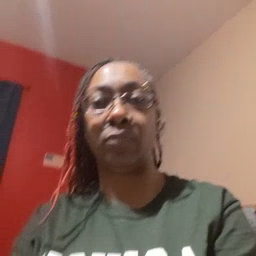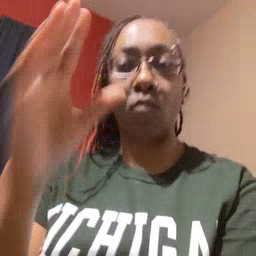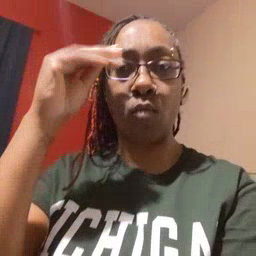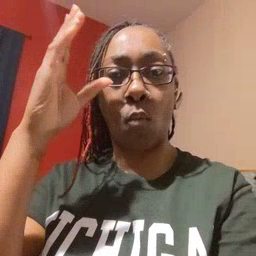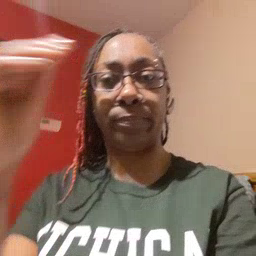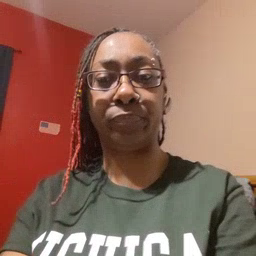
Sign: boy